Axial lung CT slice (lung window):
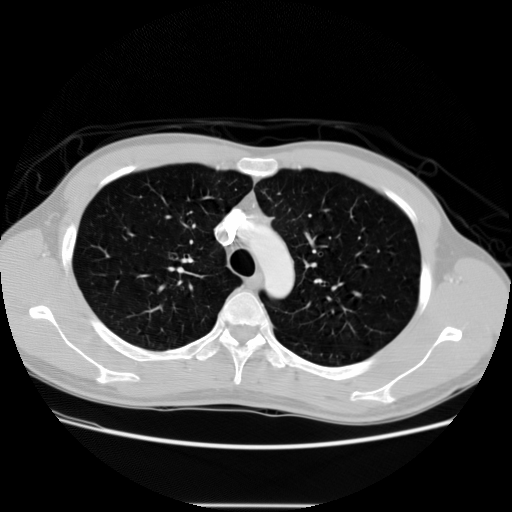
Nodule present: no